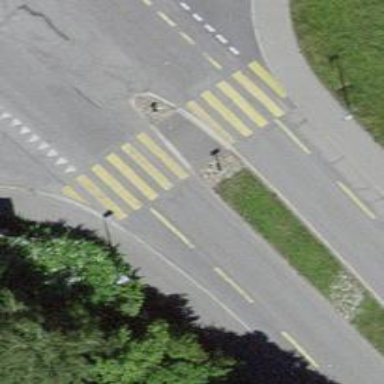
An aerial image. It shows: Uncontrolled road crossing with pedestrian island.